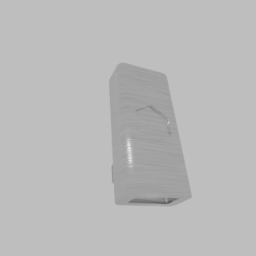
Label: electronics